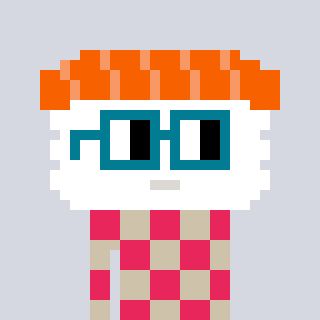
a pixel art character with square dark green glasses, a nigiri-shaped head and a bege-colored body on a cool background